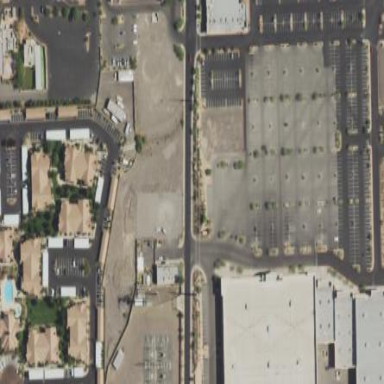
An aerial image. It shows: Retail area.